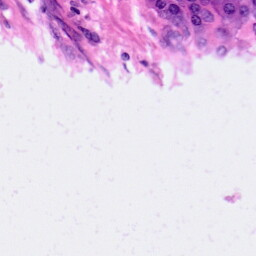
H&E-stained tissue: Pancreatic